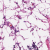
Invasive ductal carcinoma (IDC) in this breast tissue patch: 0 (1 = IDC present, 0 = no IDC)